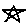
Label: star